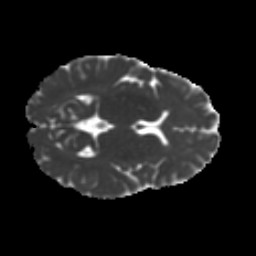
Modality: MD
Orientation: axial
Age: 26
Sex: female
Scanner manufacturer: ge
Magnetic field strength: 3 T
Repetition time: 7.8 s
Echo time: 0.0606 s